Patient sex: F
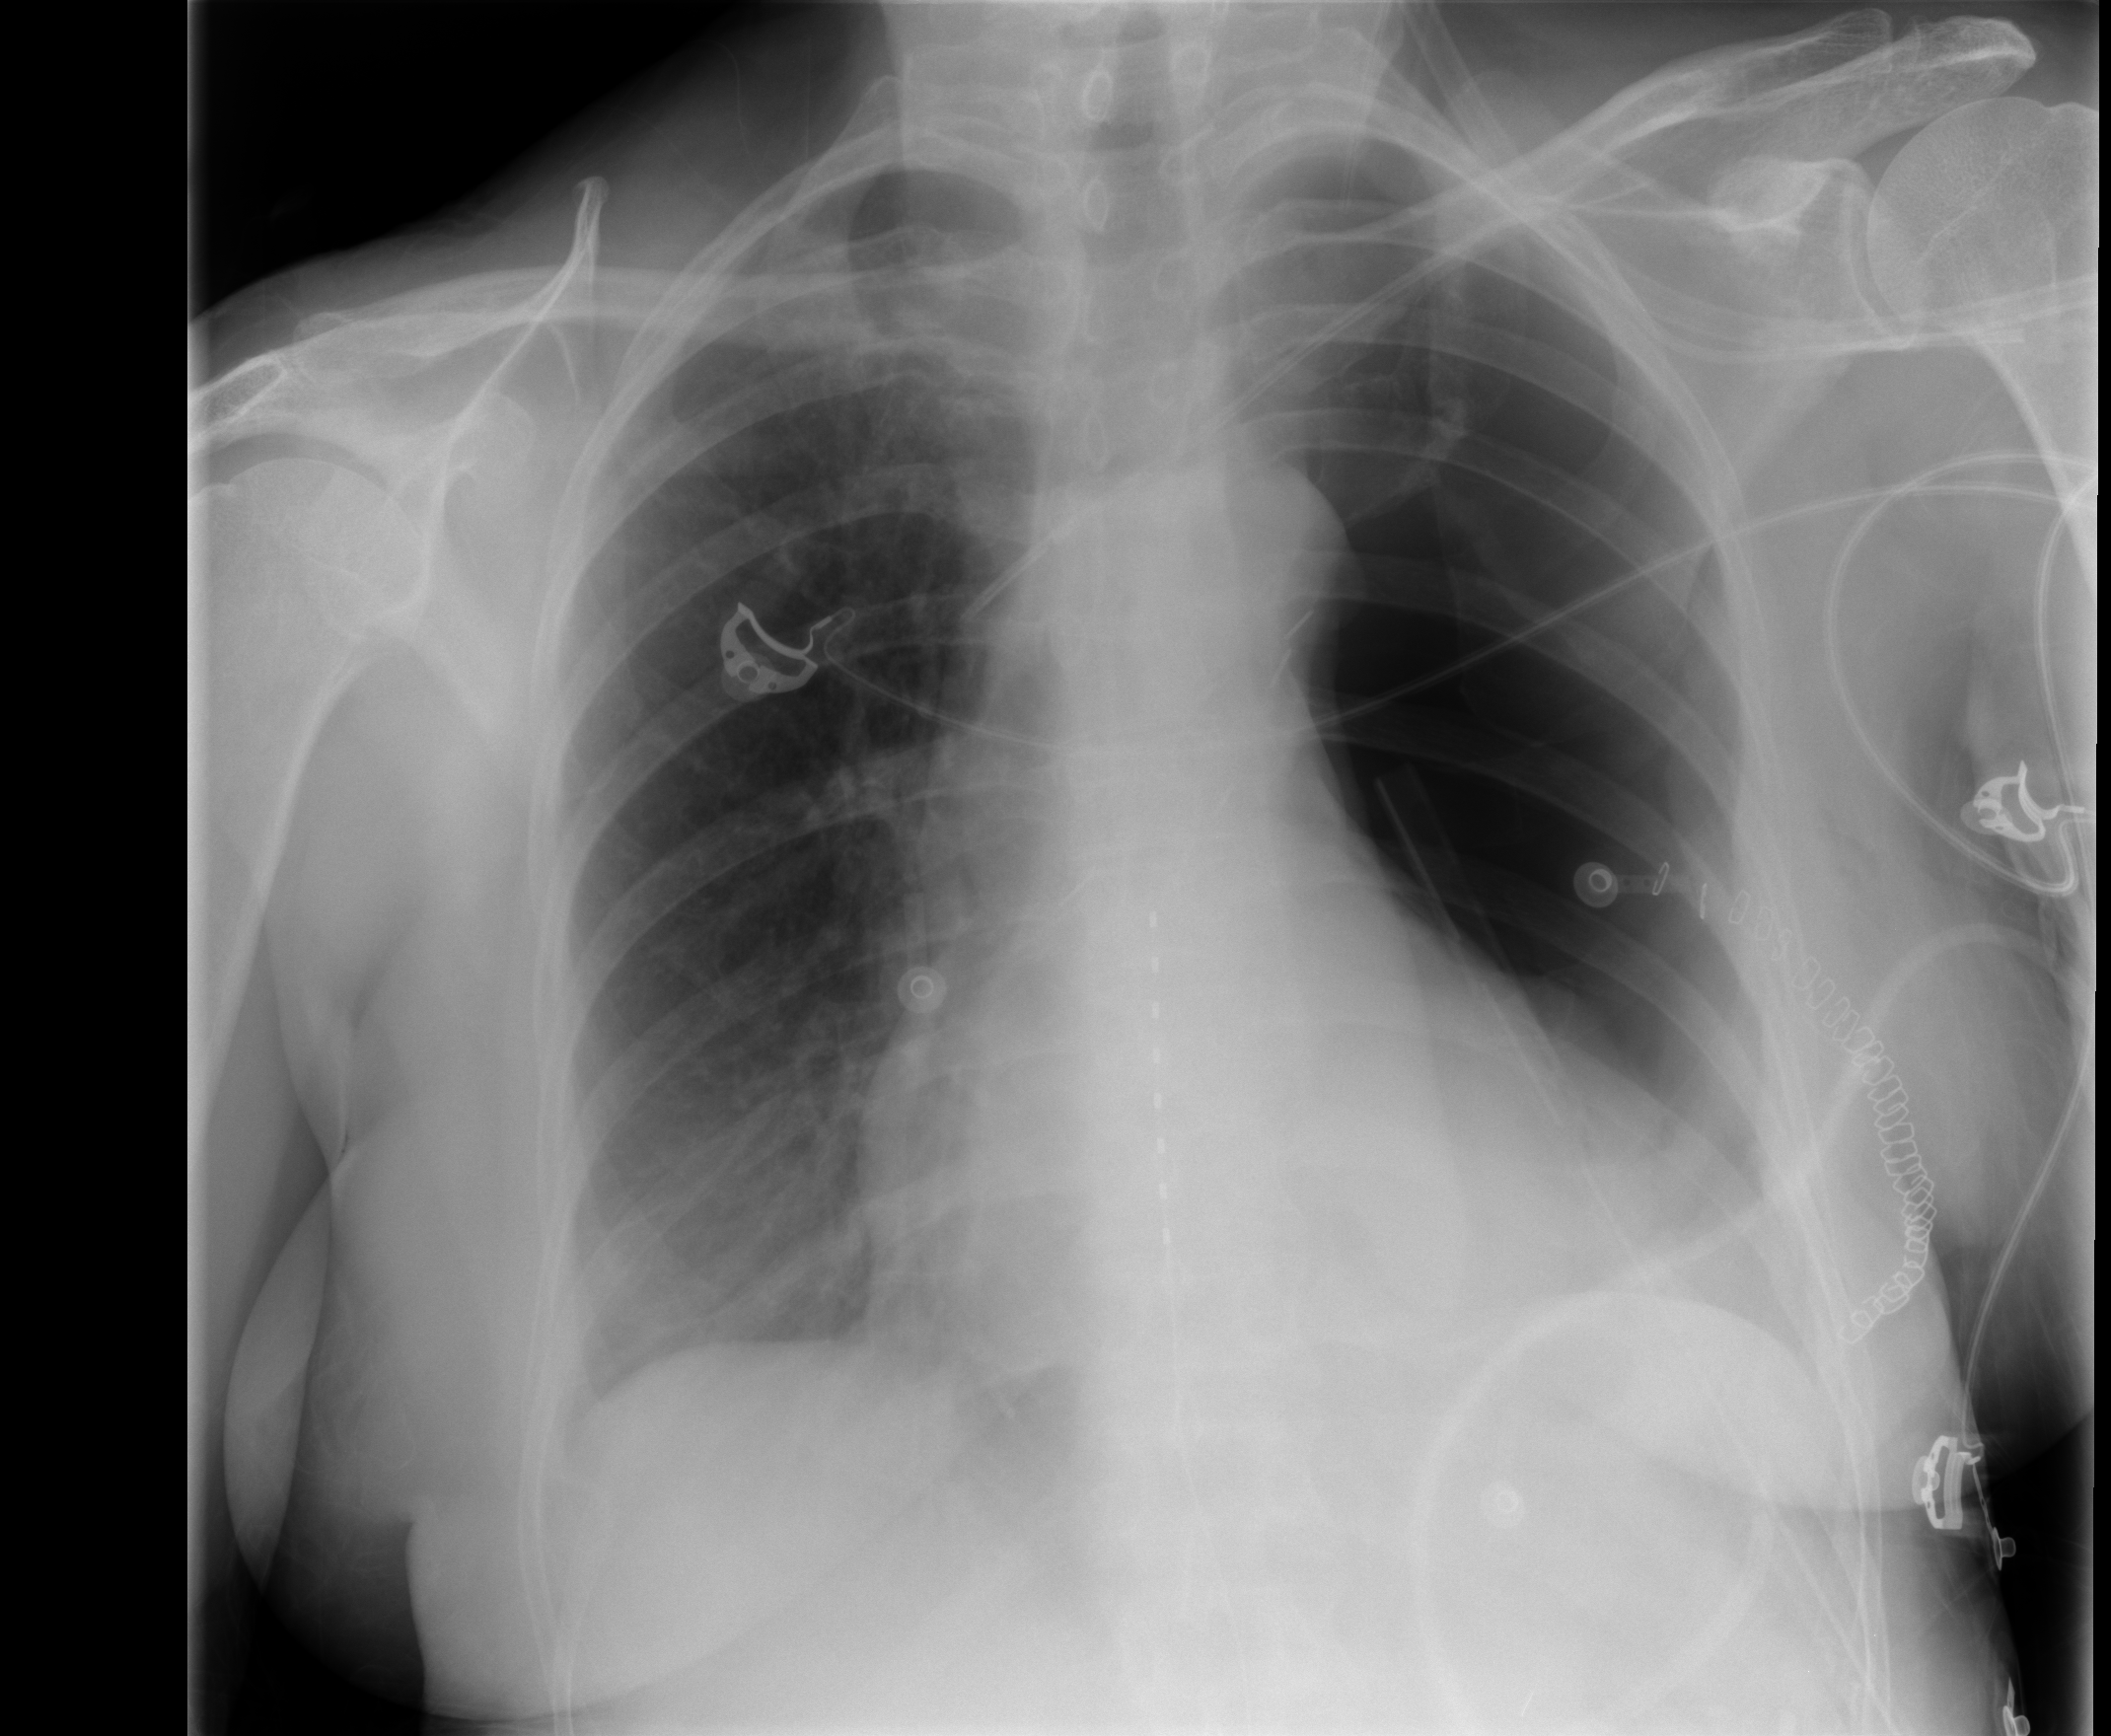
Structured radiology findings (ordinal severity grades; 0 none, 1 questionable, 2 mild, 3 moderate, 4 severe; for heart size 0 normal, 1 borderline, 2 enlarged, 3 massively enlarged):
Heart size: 1
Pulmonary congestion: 0
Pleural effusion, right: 2
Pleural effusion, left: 0
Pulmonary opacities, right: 0
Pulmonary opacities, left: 0
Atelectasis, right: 2
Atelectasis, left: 0